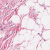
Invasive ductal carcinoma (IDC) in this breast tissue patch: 1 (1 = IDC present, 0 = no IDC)